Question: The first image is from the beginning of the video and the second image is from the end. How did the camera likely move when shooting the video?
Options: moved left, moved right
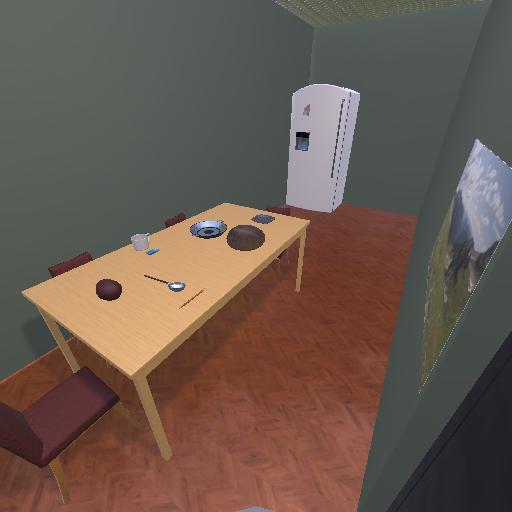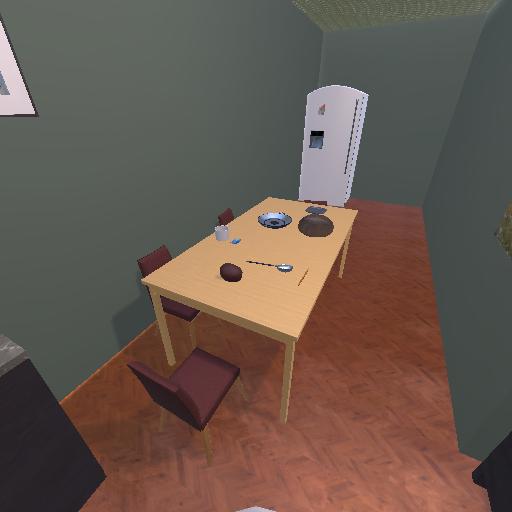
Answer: moved left